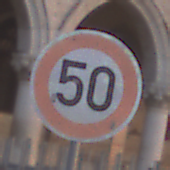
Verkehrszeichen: Geschwindigkeit50
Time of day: SunriseSunset
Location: Outdoor (Urban)
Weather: Clear
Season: NotSpecified
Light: Natural